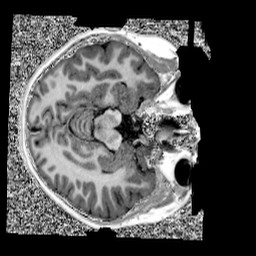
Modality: UNIT1
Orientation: axial
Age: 9
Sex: female
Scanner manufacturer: siemens
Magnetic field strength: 3 T
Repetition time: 4 s
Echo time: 0.00303 s